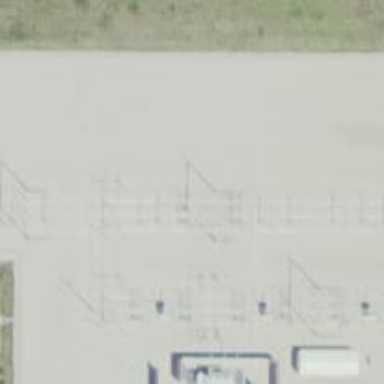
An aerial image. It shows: Switch used for power control.